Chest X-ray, AP view. Patient: 44 years old, sex M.
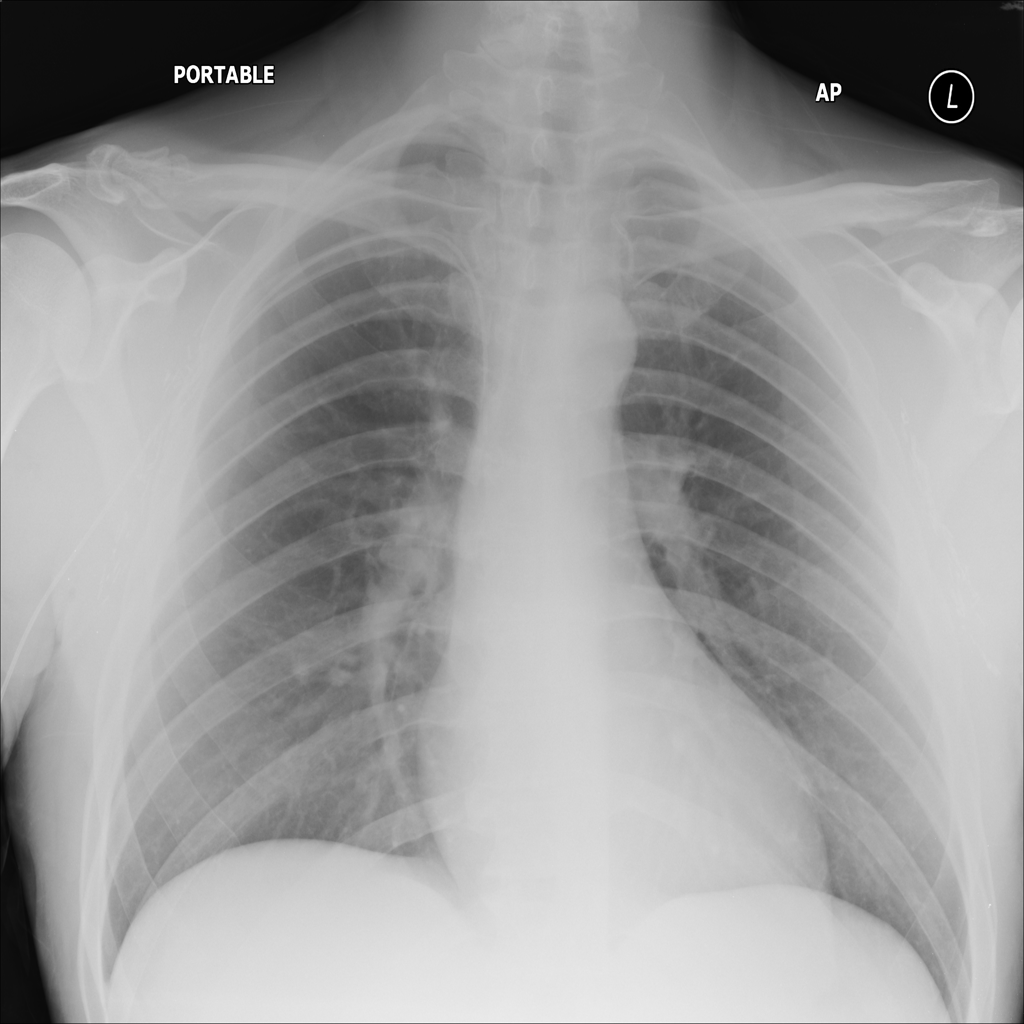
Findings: No Finding